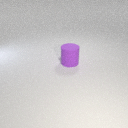
large purple rubber cylinder